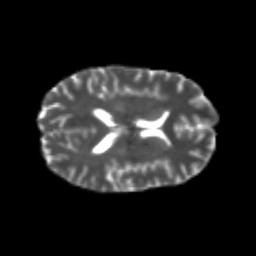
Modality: T2w
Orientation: axial
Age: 25
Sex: female
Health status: healthy
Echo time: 0.074 s